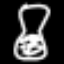
Label: hourglass